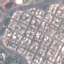
Land use / land cover: Residential